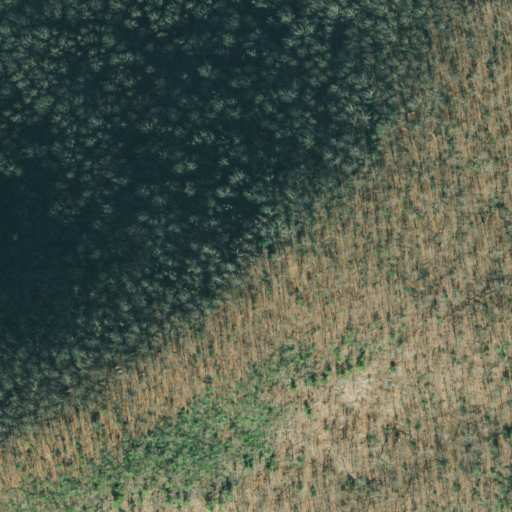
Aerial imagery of ridge(s) in Georgia named Duncan Ridge containing deciduous forest, mixed forest, and evergreen forest